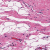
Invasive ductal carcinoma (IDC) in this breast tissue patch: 0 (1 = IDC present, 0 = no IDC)